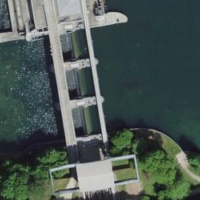
EUNIS habitat code: 15
Species observed at this site:
Tachybaptus ruficollis
Corvus corone
Podiceps cristatus
Fulica atra
Anas platyrhynchos
Aythya ferina
Aythya fuligula
Passer domesticus
Coloeus monedula
Turdus merula
Chroicocephalus ridibundus
Larus michahellis
Gallinula chloropus
Mergus merganser
Accipiter nisus